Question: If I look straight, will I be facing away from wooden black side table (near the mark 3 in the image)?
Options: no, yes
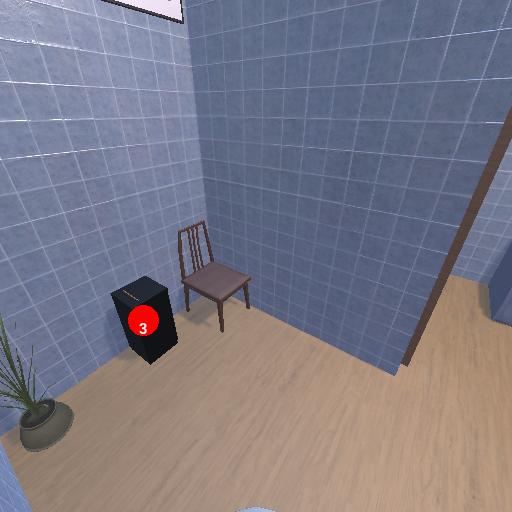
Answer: no